Question: I have this SQL Server stored procedure:
'''
SET NOCOUNT ON
EXECUTE sp_configure 'Show Advanced Options', 1
RECONFIGURE
EXECUTE sp_configure 'Ad Hoc Distributed Queries', 1
RECONFIGURE
SELECT UserName, LoggedState, InteractionId, InteractionType --<-- The columns required.
FROM
OPENROWSET('SQLNCLI'
,'Server=USER-PC\SQLEXPRESS;Trusted_Connection=yes;database=XXX'
,'EXECUTE dbo.[XXX]')
'''
When I execute it in SQL Server Management Studio, I got this result:

### My question
I need to read the data from the table.
### My problem
This data is not in output parameters. That is why I couldn't read them.
### What I have tried
'''
string vmpgraph = ConfigurationManager.ConnectionStrings["connectionstring"].ConnectionString;
SqlConnection Graphsqlcon = new SqlConnection(vmpgraph);
SqlCommand GraphCmd = new SqlCommand("storedProcedureName", Graphsqlcon);
SqlParameter tdate = new SqlParameter();
GraphCmd.CommandType = CommandType.StoredProcedure; ;
SqlDataAdapter DAGraph = new SqlDataAdapter(GraphCmd);
DataSet DSGraph = new DataSet();
DSGraph.Clear();
DAGraph.Fill(DSGraph);
DataTable DTgraph = new DataTable();
DTgraph = DSGraph.Tables[0];
'''
Is this correct? If not what should I do please?
I couldn't test my code on a real database because I don't have the database yet.
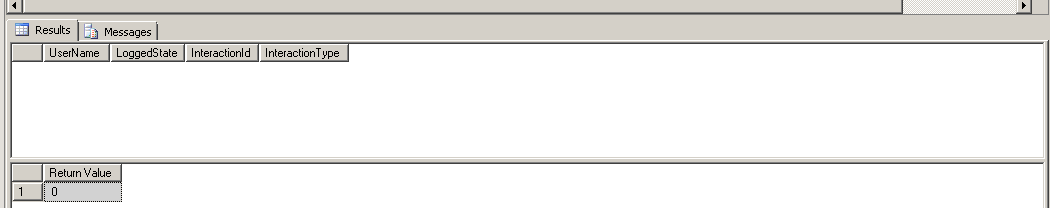
Answer: If you need to read the data and create a data set
'''
using (SqlCommand cmd = new SqlCommand("storedProcedureName",Connection ))
{
cmd.CommandType = CommandType.StoredProcedure;
using (SqlDataAdapter da = new SqlDataAdapter(cmd))
{
DataSet dataset = new DataSet();
da.Fill(dataset);
}
}
'''
to read dataset data
'''
foreach (var table in dataSet.Tables)
{
foreach (var row in table.Rows)
{
foreach (var column in table.Columns)
{
var UserName= row["UserName"];
}
}
}
'''
or
'''
using (var reader = connection.ExecuteReader("storedProcedureName"))
{
if (reader.HasRows)
{
while (reader.Read())
{
//if this returns multiple row you need to add these retried values to a list. Better to create a class and hold values in list object
var UserName= reader["UserName"] != DBNull.Value ? reader["UserName"].ToString() : "";
var LoggedState= reader["LoggedState"] != DBNull.Value ? reader["LoggedState"].ToString() : "";
}
}
}
'''